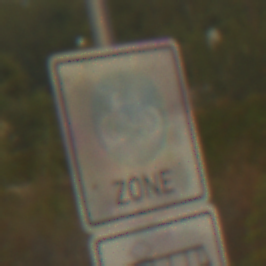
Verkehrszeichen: BeginnFahrradzone
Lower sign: MehrspurigeFahrzeugeFrei7
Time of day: SunriseSunset
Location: Outdoor (Suburban)
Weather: PartlyCloudy
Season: NotSpecified
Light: Natural